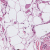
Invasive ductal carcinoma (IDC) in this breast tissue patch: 0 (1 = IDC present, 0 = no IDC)